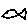
Label: fish